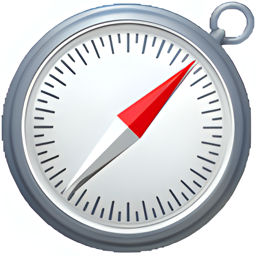
Name: compass
Emoji: 🧭
Group: Travel & Places
Sub-group: place-map